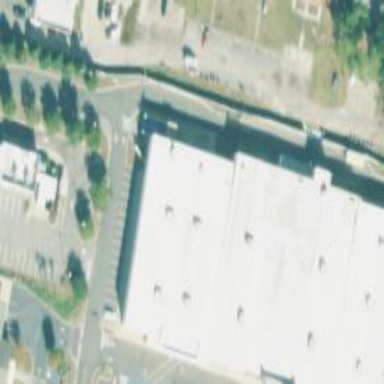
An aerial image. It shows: Building.